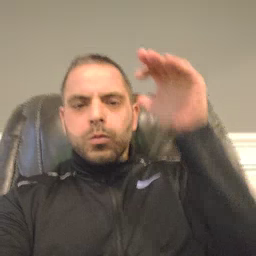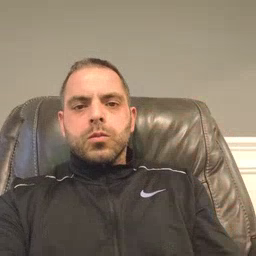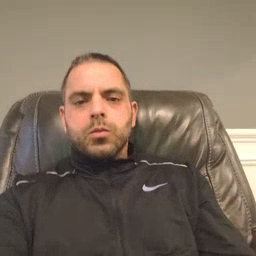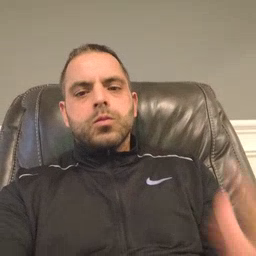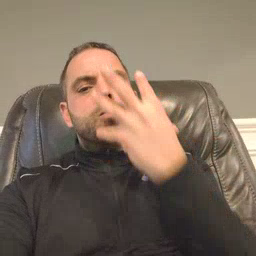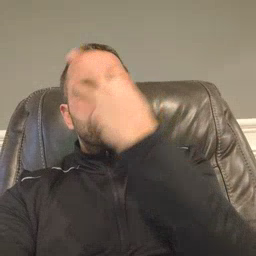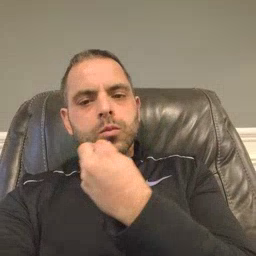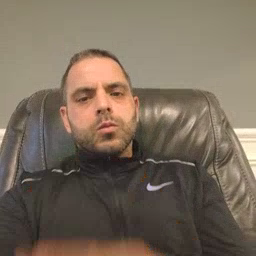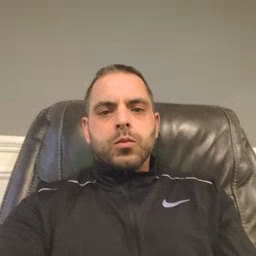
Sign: pretty